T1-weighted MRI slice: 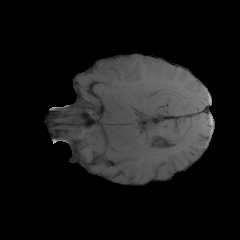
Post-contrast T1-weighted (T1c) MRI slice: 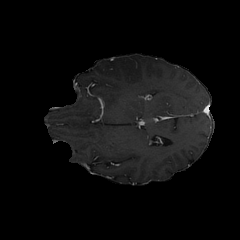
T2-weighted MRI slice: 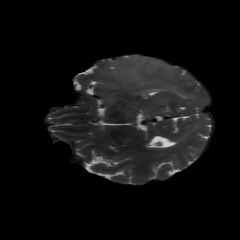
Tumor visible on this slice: yes